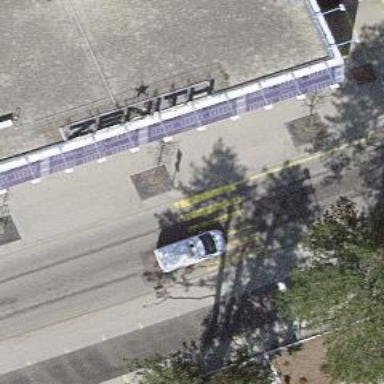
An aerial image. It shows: Zebra crossing on the road.